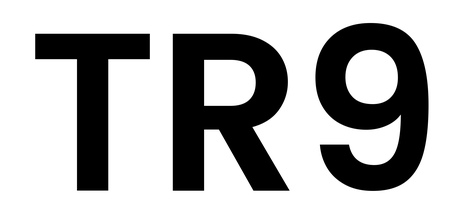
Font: Poppins-SemiBold